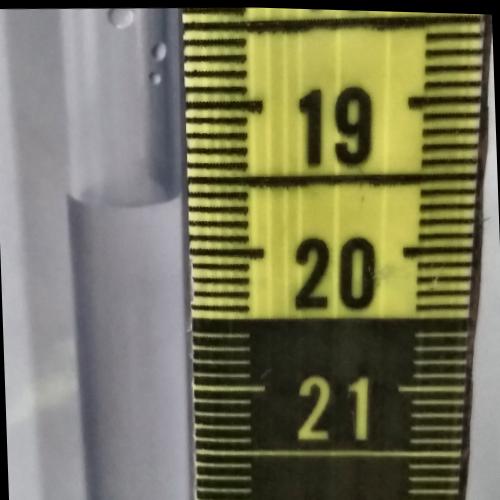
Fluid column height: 19.6 cm